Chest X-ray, AP view. Patient: 68 years old, sex M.
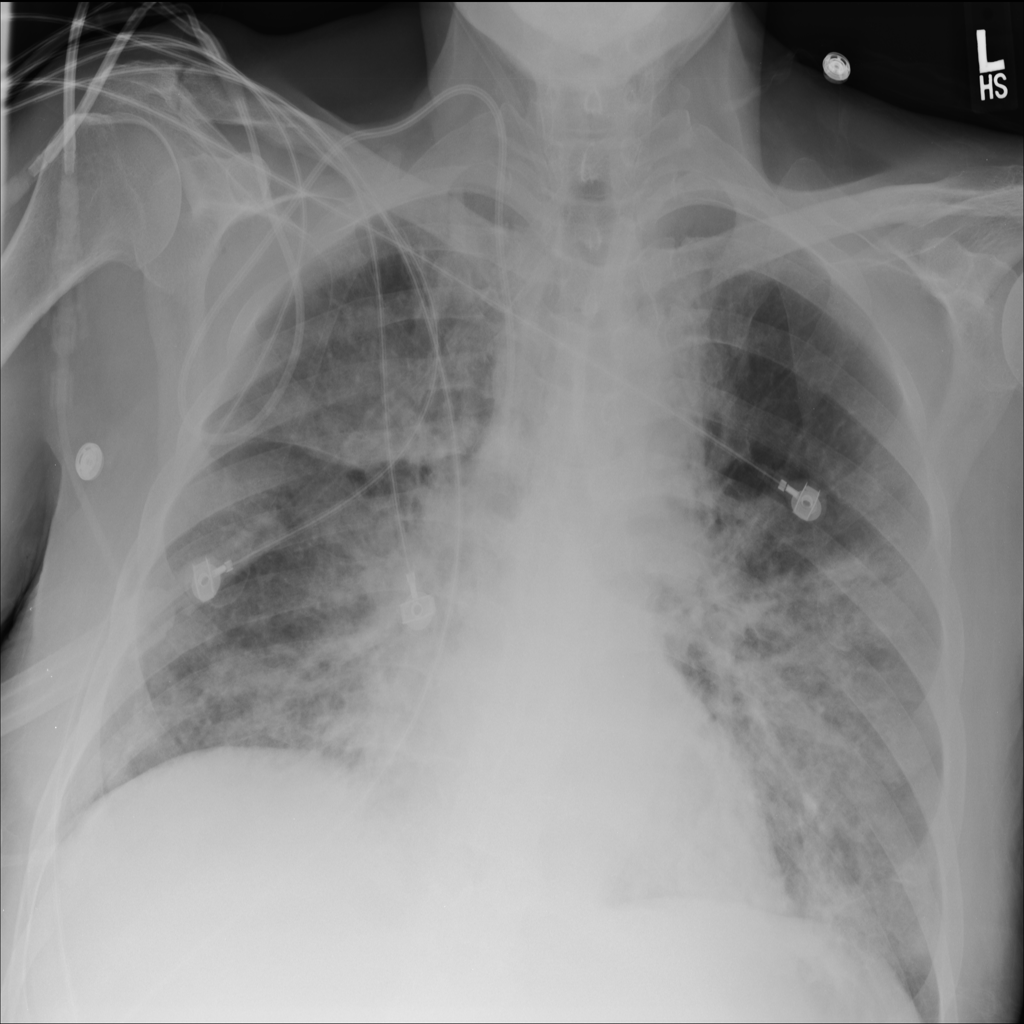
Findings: Infiltration